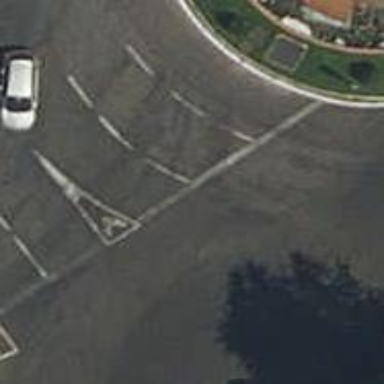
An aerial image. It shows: Tertiary road with asphalt surface. The road leads to circular junction.